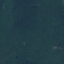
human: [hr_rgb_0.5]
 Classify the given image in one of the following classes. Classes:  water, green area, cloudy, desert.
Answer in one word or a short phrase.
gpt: green area